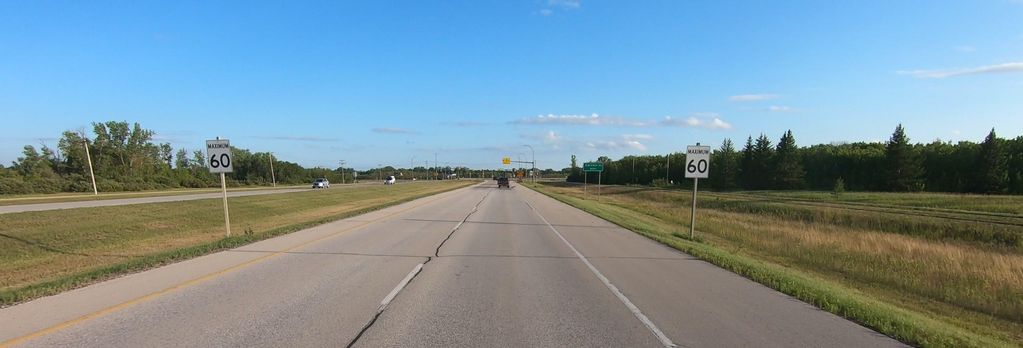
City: winnipeg